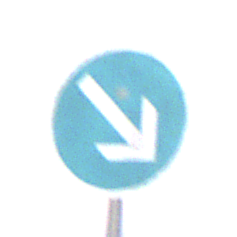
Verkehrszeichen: VorgeschriebeneVorbeifahrtRechts
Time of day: SunriseSunset
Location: Outdoor (Nature)
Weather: Clear
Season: Winter
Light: Natural